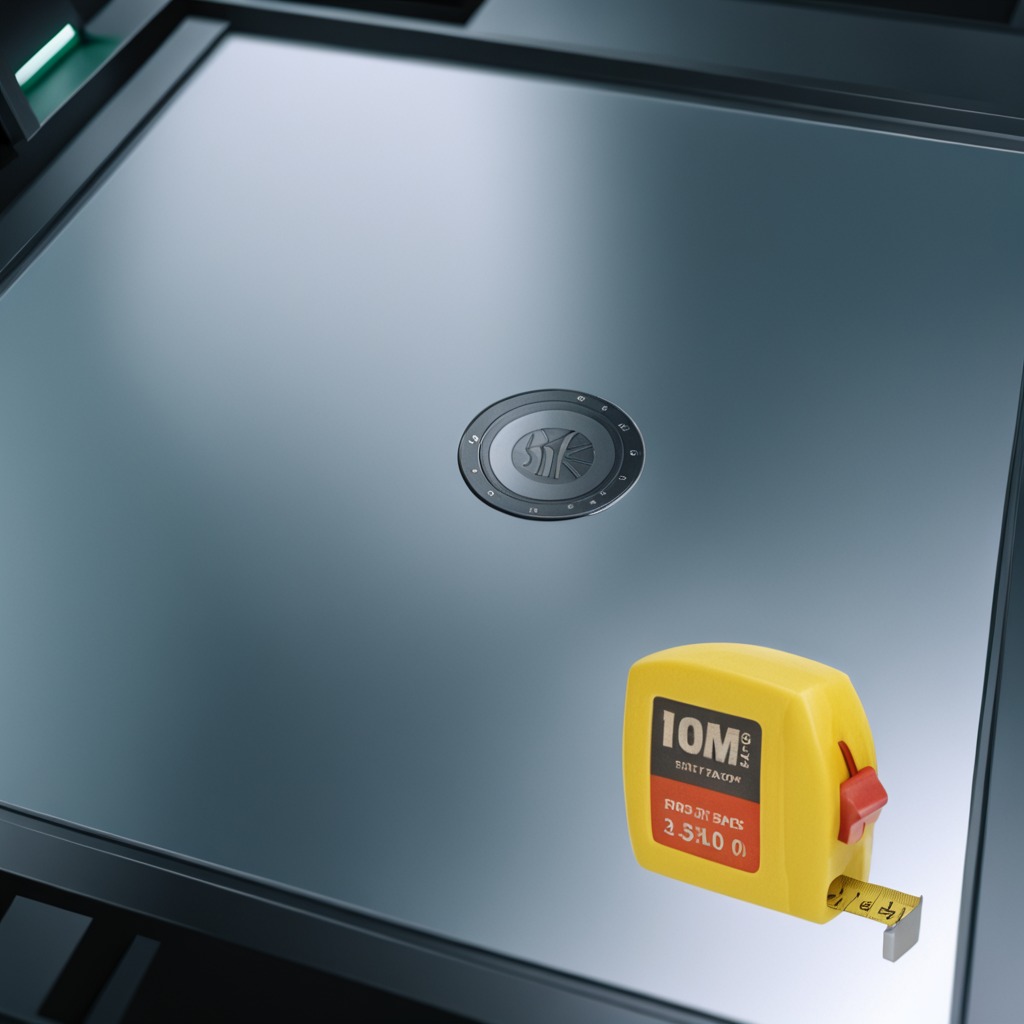
A measuring tape is lying on the metal table in a machine shop under fluorescent lights.